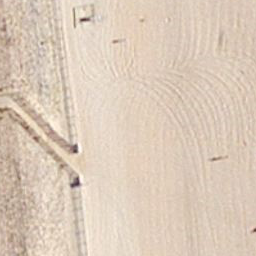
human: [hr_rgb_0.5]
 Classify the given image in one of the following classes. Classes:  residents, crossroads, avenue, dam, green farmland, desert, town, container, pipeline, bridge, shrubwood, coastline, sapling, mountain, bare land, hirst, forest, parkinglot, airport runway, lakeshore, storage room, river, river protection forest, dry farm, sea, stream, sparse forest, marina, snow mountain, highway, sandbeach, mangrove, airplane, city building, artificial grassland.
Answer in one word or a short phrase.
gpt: sandbeach